Question: (please do not vote down unless you have created a NEW facebook app and tried this)
THIS IS A BREAKING CHANGE JUST NOW WITH FB!
If you create a FB app, in order to add the app's tab to a page, you would visit the application page, then click "Add to my page".
HOWEVER, as of just a few minutes ago... if you create a facebook application... you must manually create a FB page to be associated with the app (this is done through advanced settings).
After you create the App page, if you visit it, and try to click "Add to my page". the result is that the app is added NOT as a tab, but added under a new section called "likes".
Please see screenshot of the 2 red circles, 1 showing where the app SHOULD be as a tab, the other red circle showing where is it currently.
I just want the app to be added as a TAB not this new section. can anyone please advise?

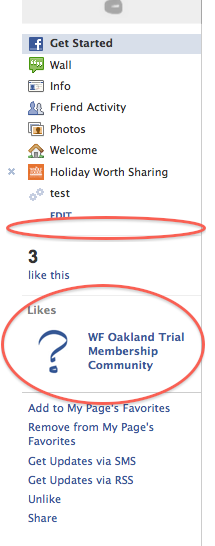
Answer: you have to add it manually
To add the App to your page use the following link:
https://www.facebook.com/dialog/pagetab?app_id=[APP_ID]&display=popup&next=https://[URL_TO_YOUR_APP_ON_YOUR SERVER]
more info
<URL>